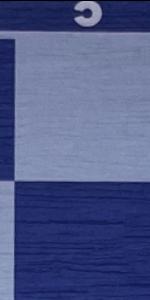
Label: Empty